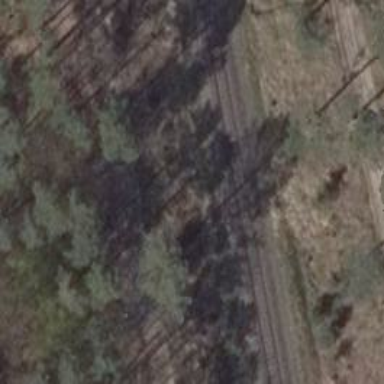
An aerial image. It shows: Grass track with grade 5 tracktype.